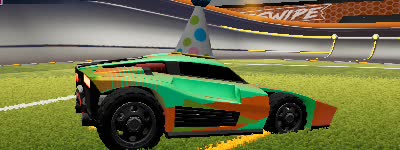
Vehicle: breakout